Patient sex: M
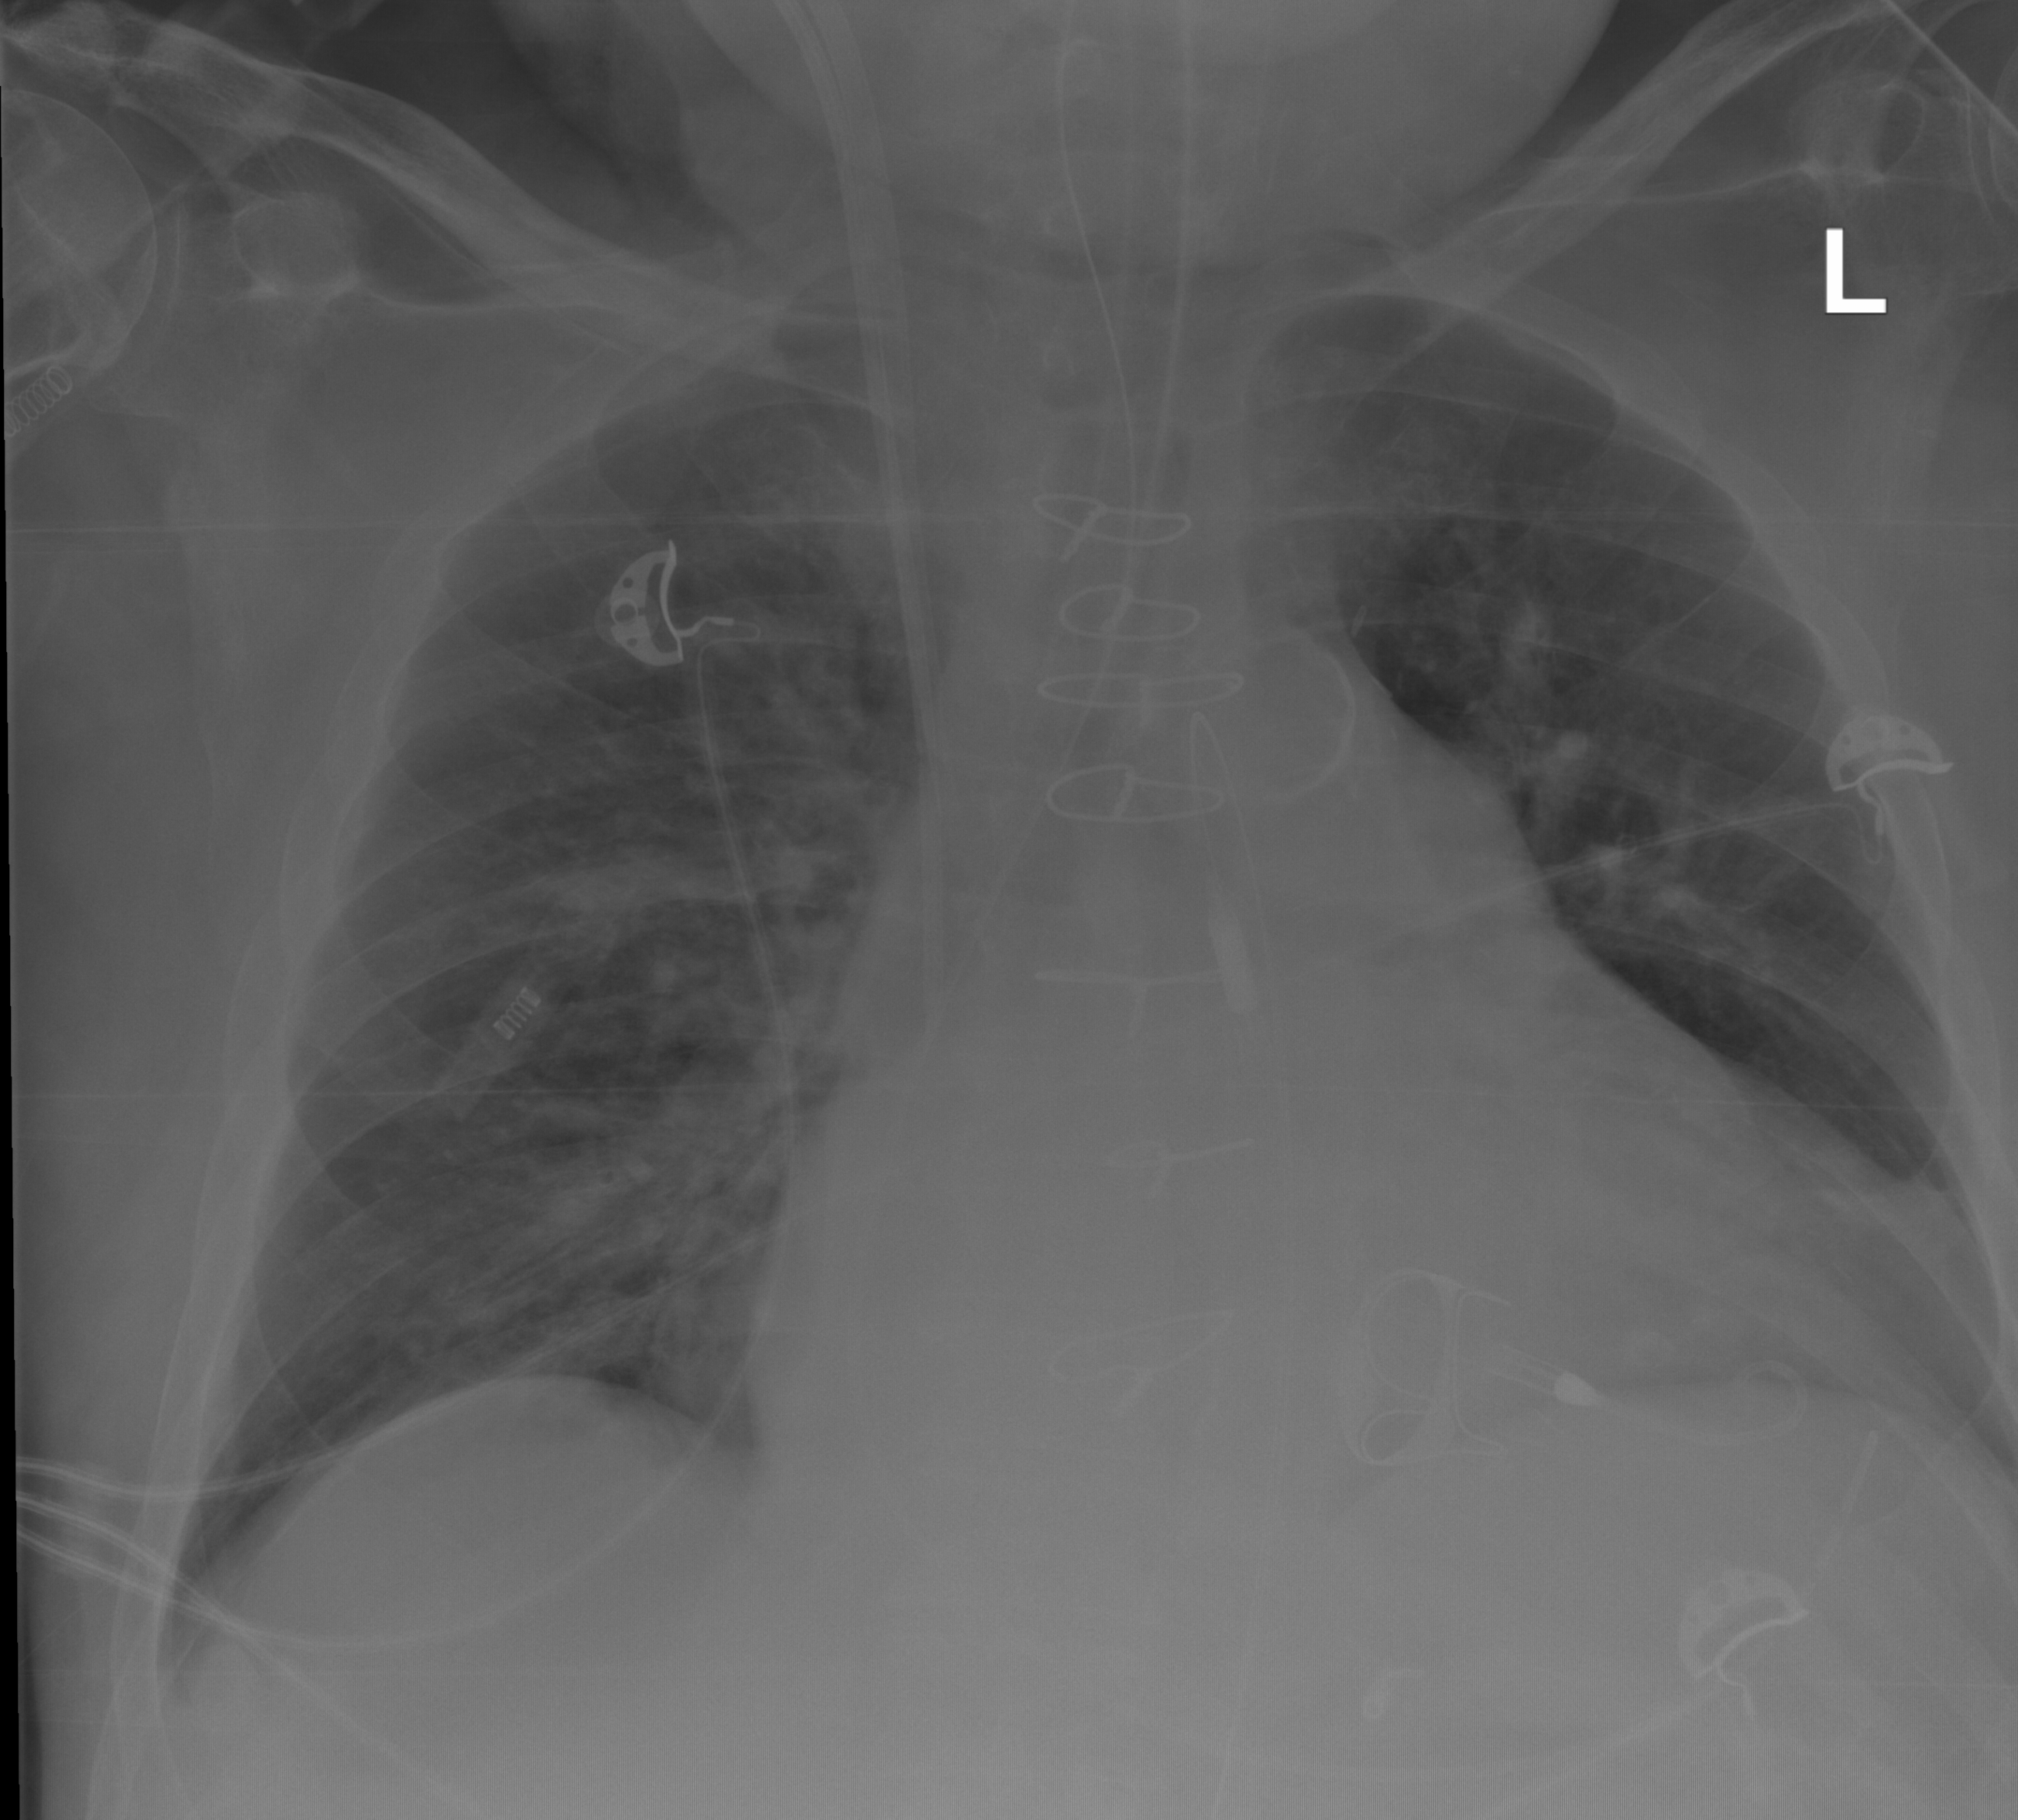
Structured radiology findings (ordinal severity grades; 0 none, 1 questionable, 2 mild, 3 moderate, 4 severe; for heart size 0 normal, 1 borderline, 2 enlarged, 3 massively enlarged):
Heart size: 2
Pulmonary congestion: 2
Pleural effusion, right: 0
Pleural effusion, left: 0
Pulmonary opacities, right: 2
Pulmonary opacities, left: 0
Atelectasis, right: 2
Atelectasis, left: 0